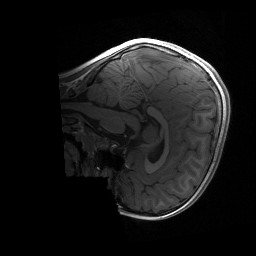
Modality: T1w
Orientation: sagittal
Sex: female
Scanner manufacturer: siemens
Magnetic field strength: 3 T
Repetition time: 1.9 s
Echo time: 0.00243 s